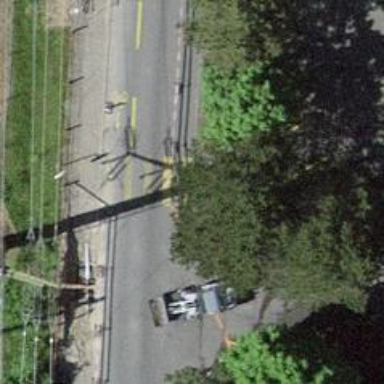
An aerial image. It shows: Uncontrolled crossing on the road.